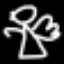
Label: angel